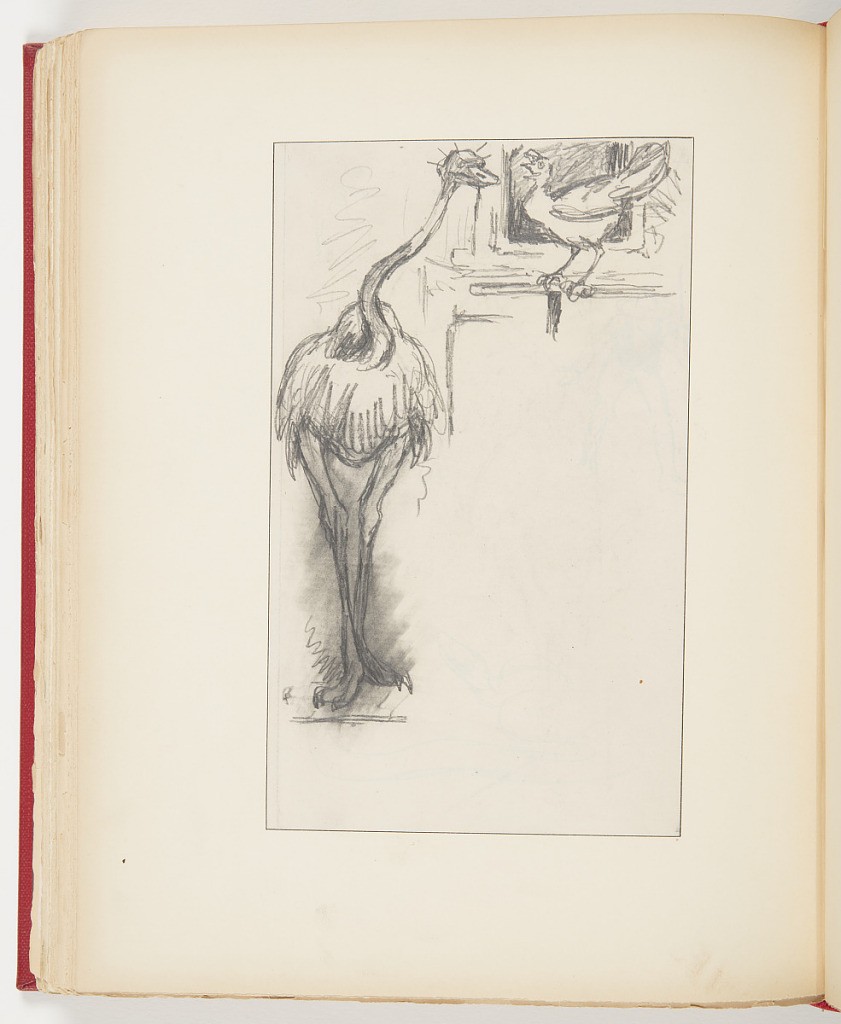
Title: Sketch for “The Ostrich and the Hen” in “Comic Fables, Out of This World”
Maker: Frederick Stuart Church, American, 1842–1924
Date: ca. 1878
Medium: Graphite on paper
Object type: Ephemera
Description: Left, ostrich facing frontally with neck outstretched to upper center. Upper right, chicken on a ledge.